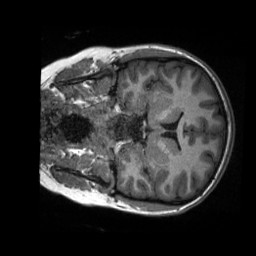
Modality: T1w
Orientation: coronal
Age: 21
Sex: female
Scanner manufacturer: siemens
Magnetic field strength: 3 T
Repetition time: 2.3 s
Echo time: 0.00288 s